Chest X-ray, PA view. Patient: 44 years old, sex M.
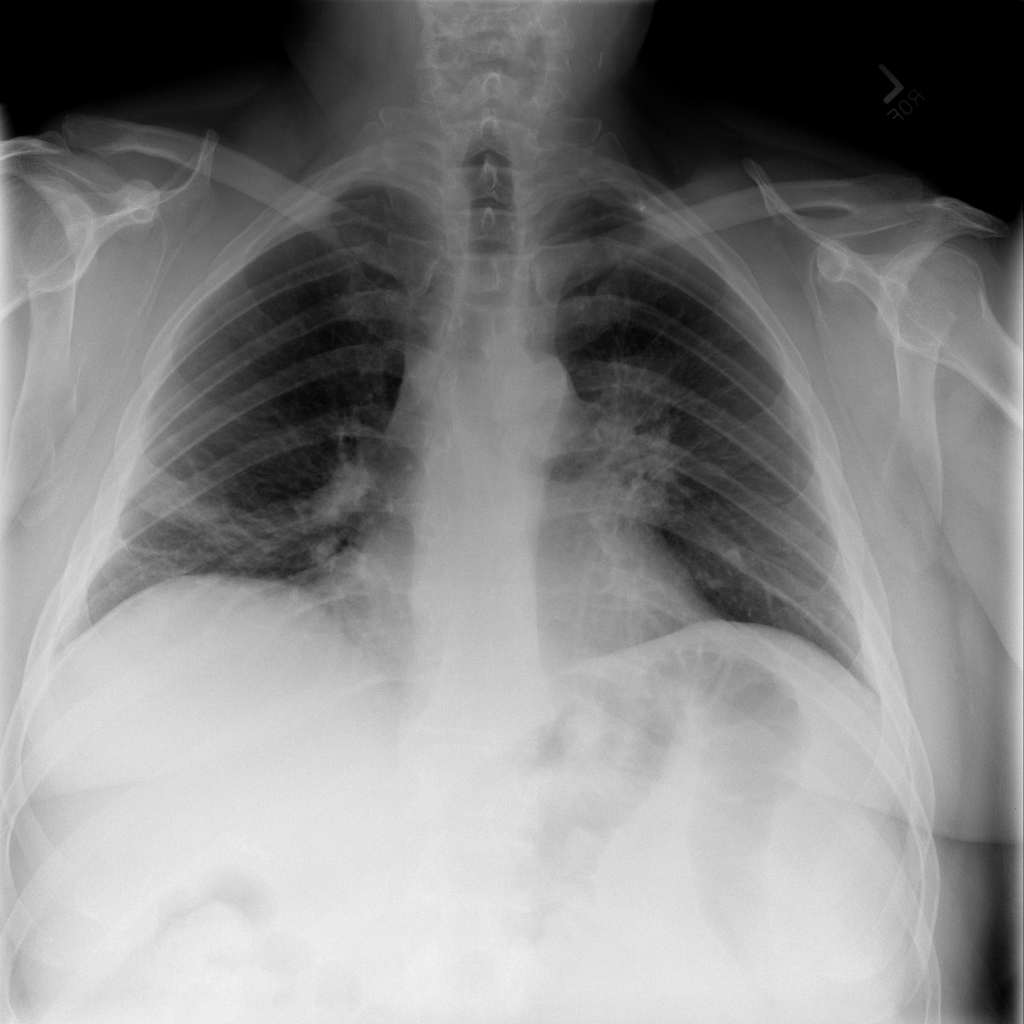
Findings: Consolidation